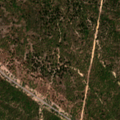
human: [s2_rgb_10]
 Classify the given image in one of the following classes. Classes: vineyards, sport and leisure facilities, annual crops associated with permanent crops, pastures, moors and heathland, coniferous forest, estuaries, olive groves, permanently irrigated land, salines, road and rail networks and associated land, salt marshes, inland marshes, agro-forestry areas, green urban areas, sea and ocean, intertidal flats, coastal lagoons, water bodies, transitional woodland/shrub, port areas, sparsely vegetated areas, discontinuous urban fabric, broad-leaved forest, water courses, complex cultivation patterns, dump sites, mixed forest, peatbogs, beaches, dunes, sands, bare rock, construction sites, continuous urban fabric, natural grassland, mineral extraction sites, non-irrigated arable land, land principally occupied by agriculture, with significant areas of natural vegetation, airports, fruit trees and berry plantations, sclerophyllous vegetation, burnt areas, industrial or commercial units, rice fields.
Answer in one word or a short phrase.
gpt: continuous urban fabric